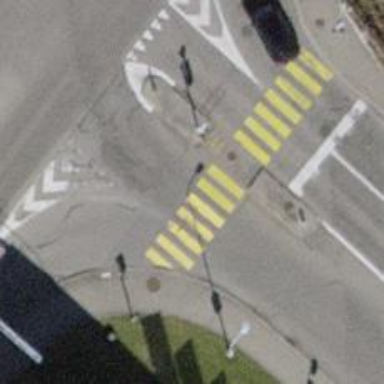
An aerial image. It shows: Road with traffic signals and crossing with traffic signal island.